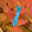
Label: 1